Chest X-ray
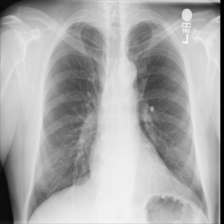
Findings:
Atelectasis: negative
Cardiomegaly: negative
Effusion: negative
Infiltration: negative
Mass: negative
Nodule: negative
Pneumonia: negative
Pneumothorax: negative
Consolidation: negative
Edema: negative
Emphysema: negative
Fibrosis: negative
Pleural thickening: negative
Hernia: negative